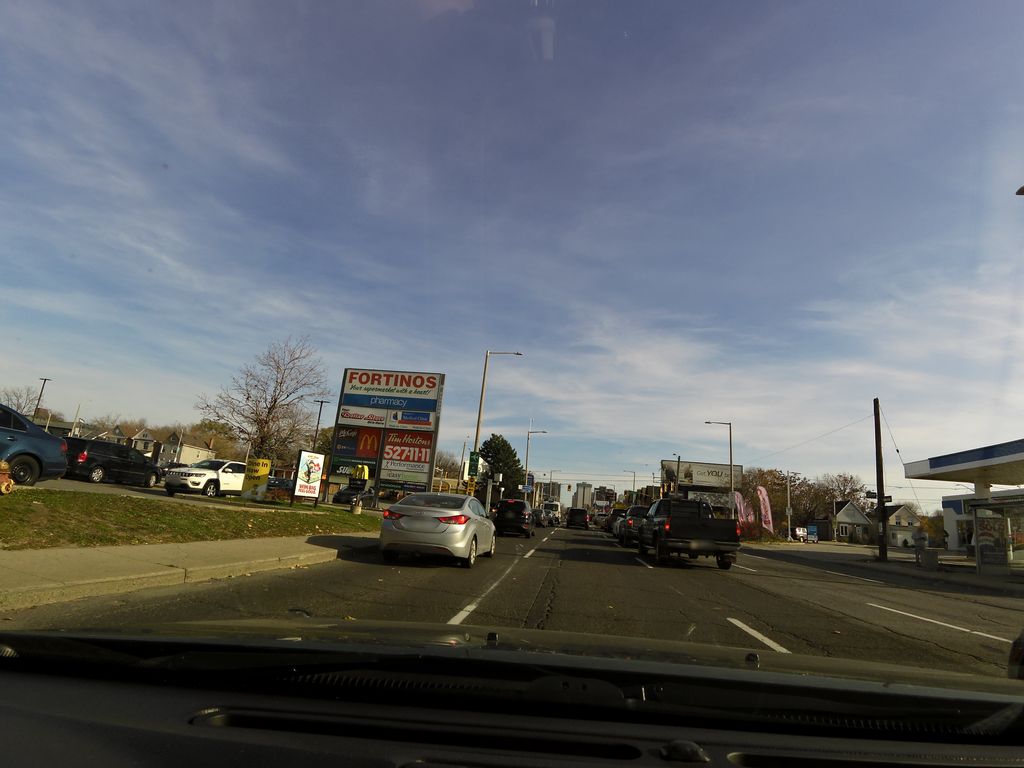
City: hamilton